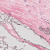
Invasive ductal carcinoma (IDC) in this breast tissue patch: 0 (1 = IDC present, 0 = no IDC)